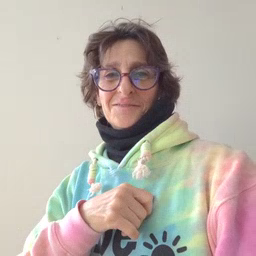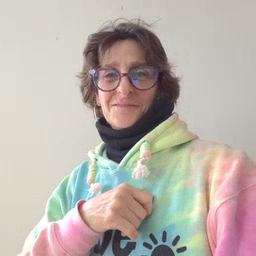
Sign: mouse